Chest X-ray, AP view. Patient: 28 years old, sex F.
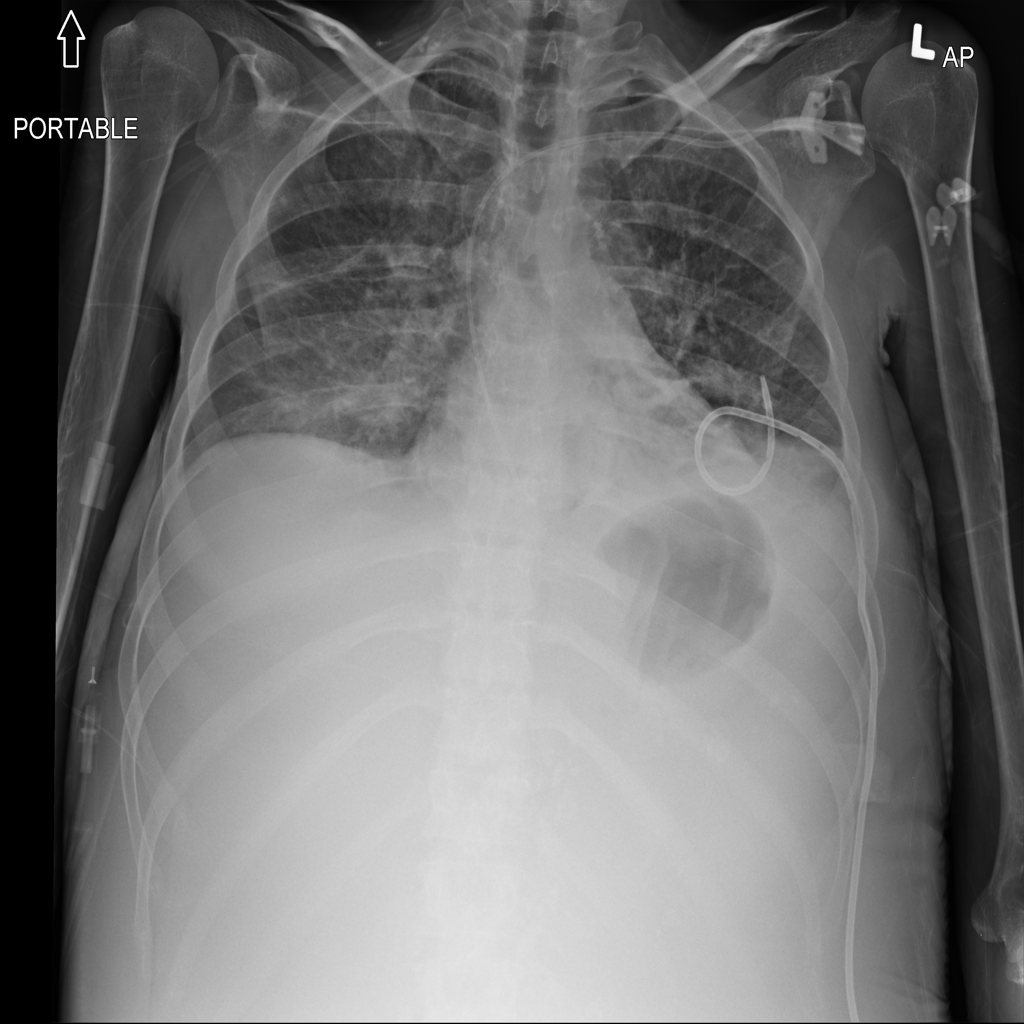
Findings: Effusion, Infiltration